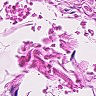
Metastatic tissue present: no